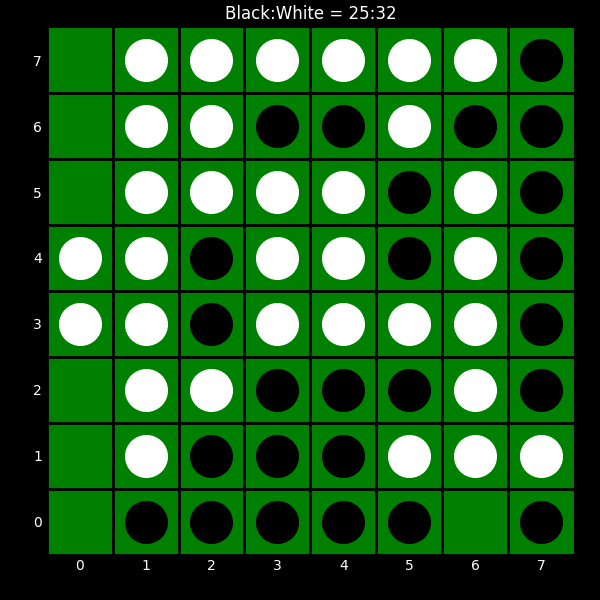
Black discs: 25
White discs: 32